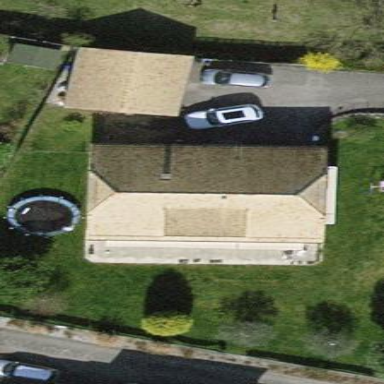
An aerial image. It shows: House with half-hipped roof shape.